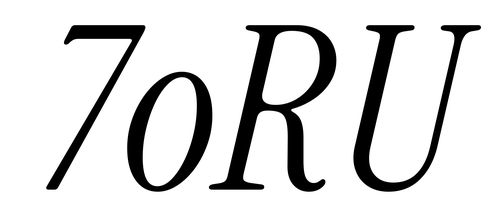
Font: InstrumentSerif-Italic